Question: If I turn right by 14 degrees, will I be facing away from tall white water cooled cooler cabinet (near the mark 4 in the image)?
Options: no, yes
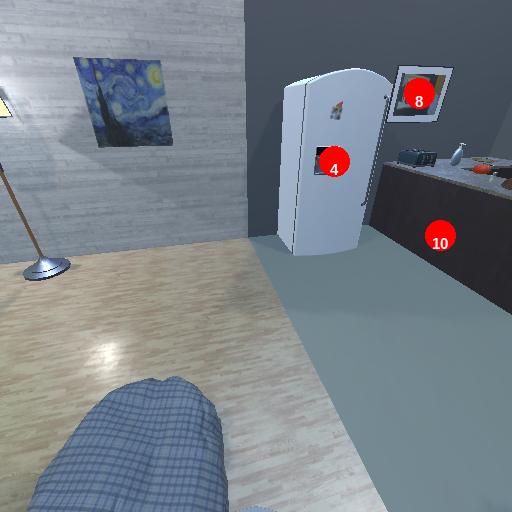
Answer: no